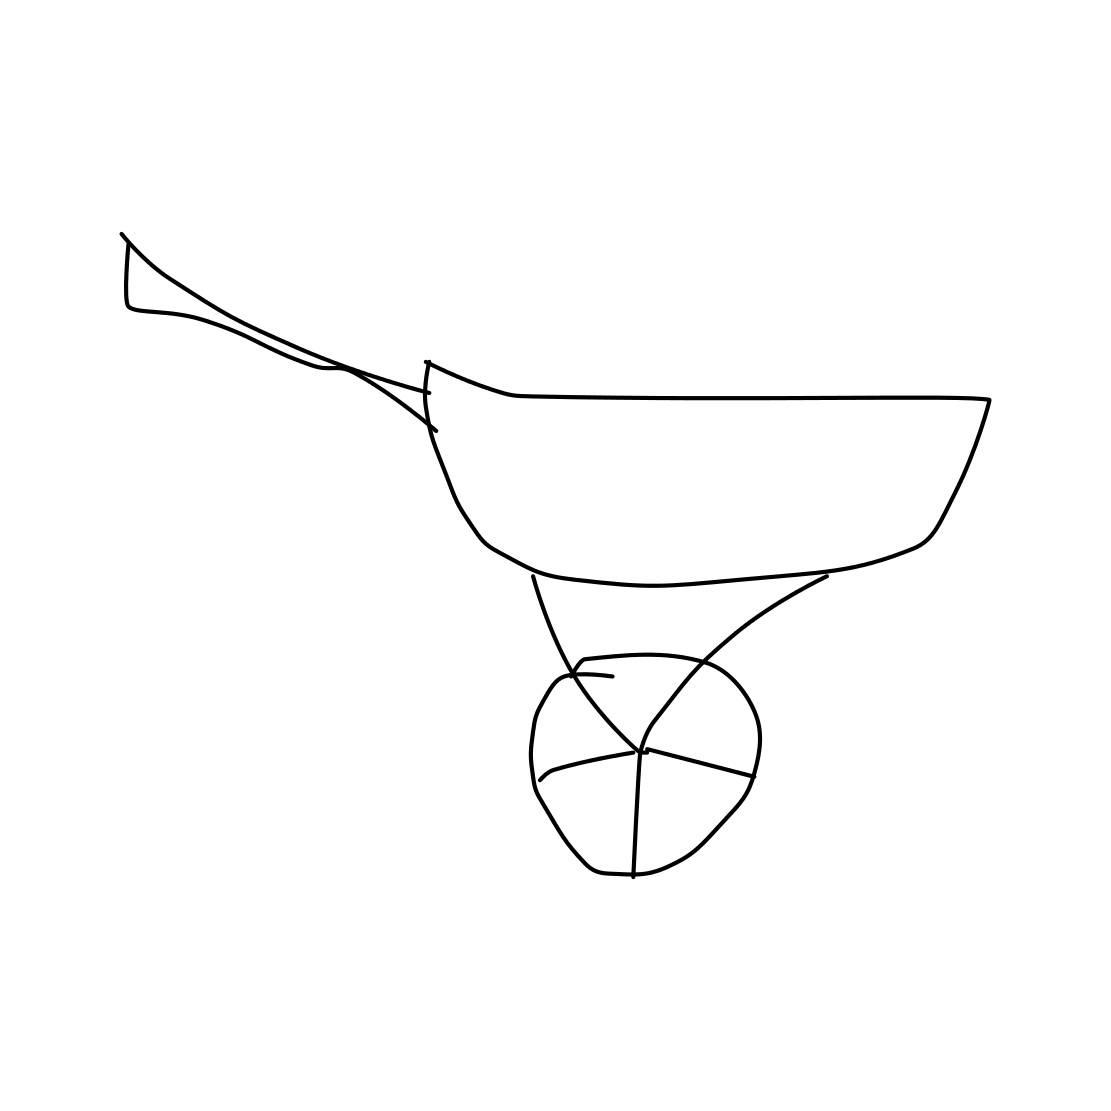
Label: wheelbarrow